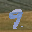
Label: 9